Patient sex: F
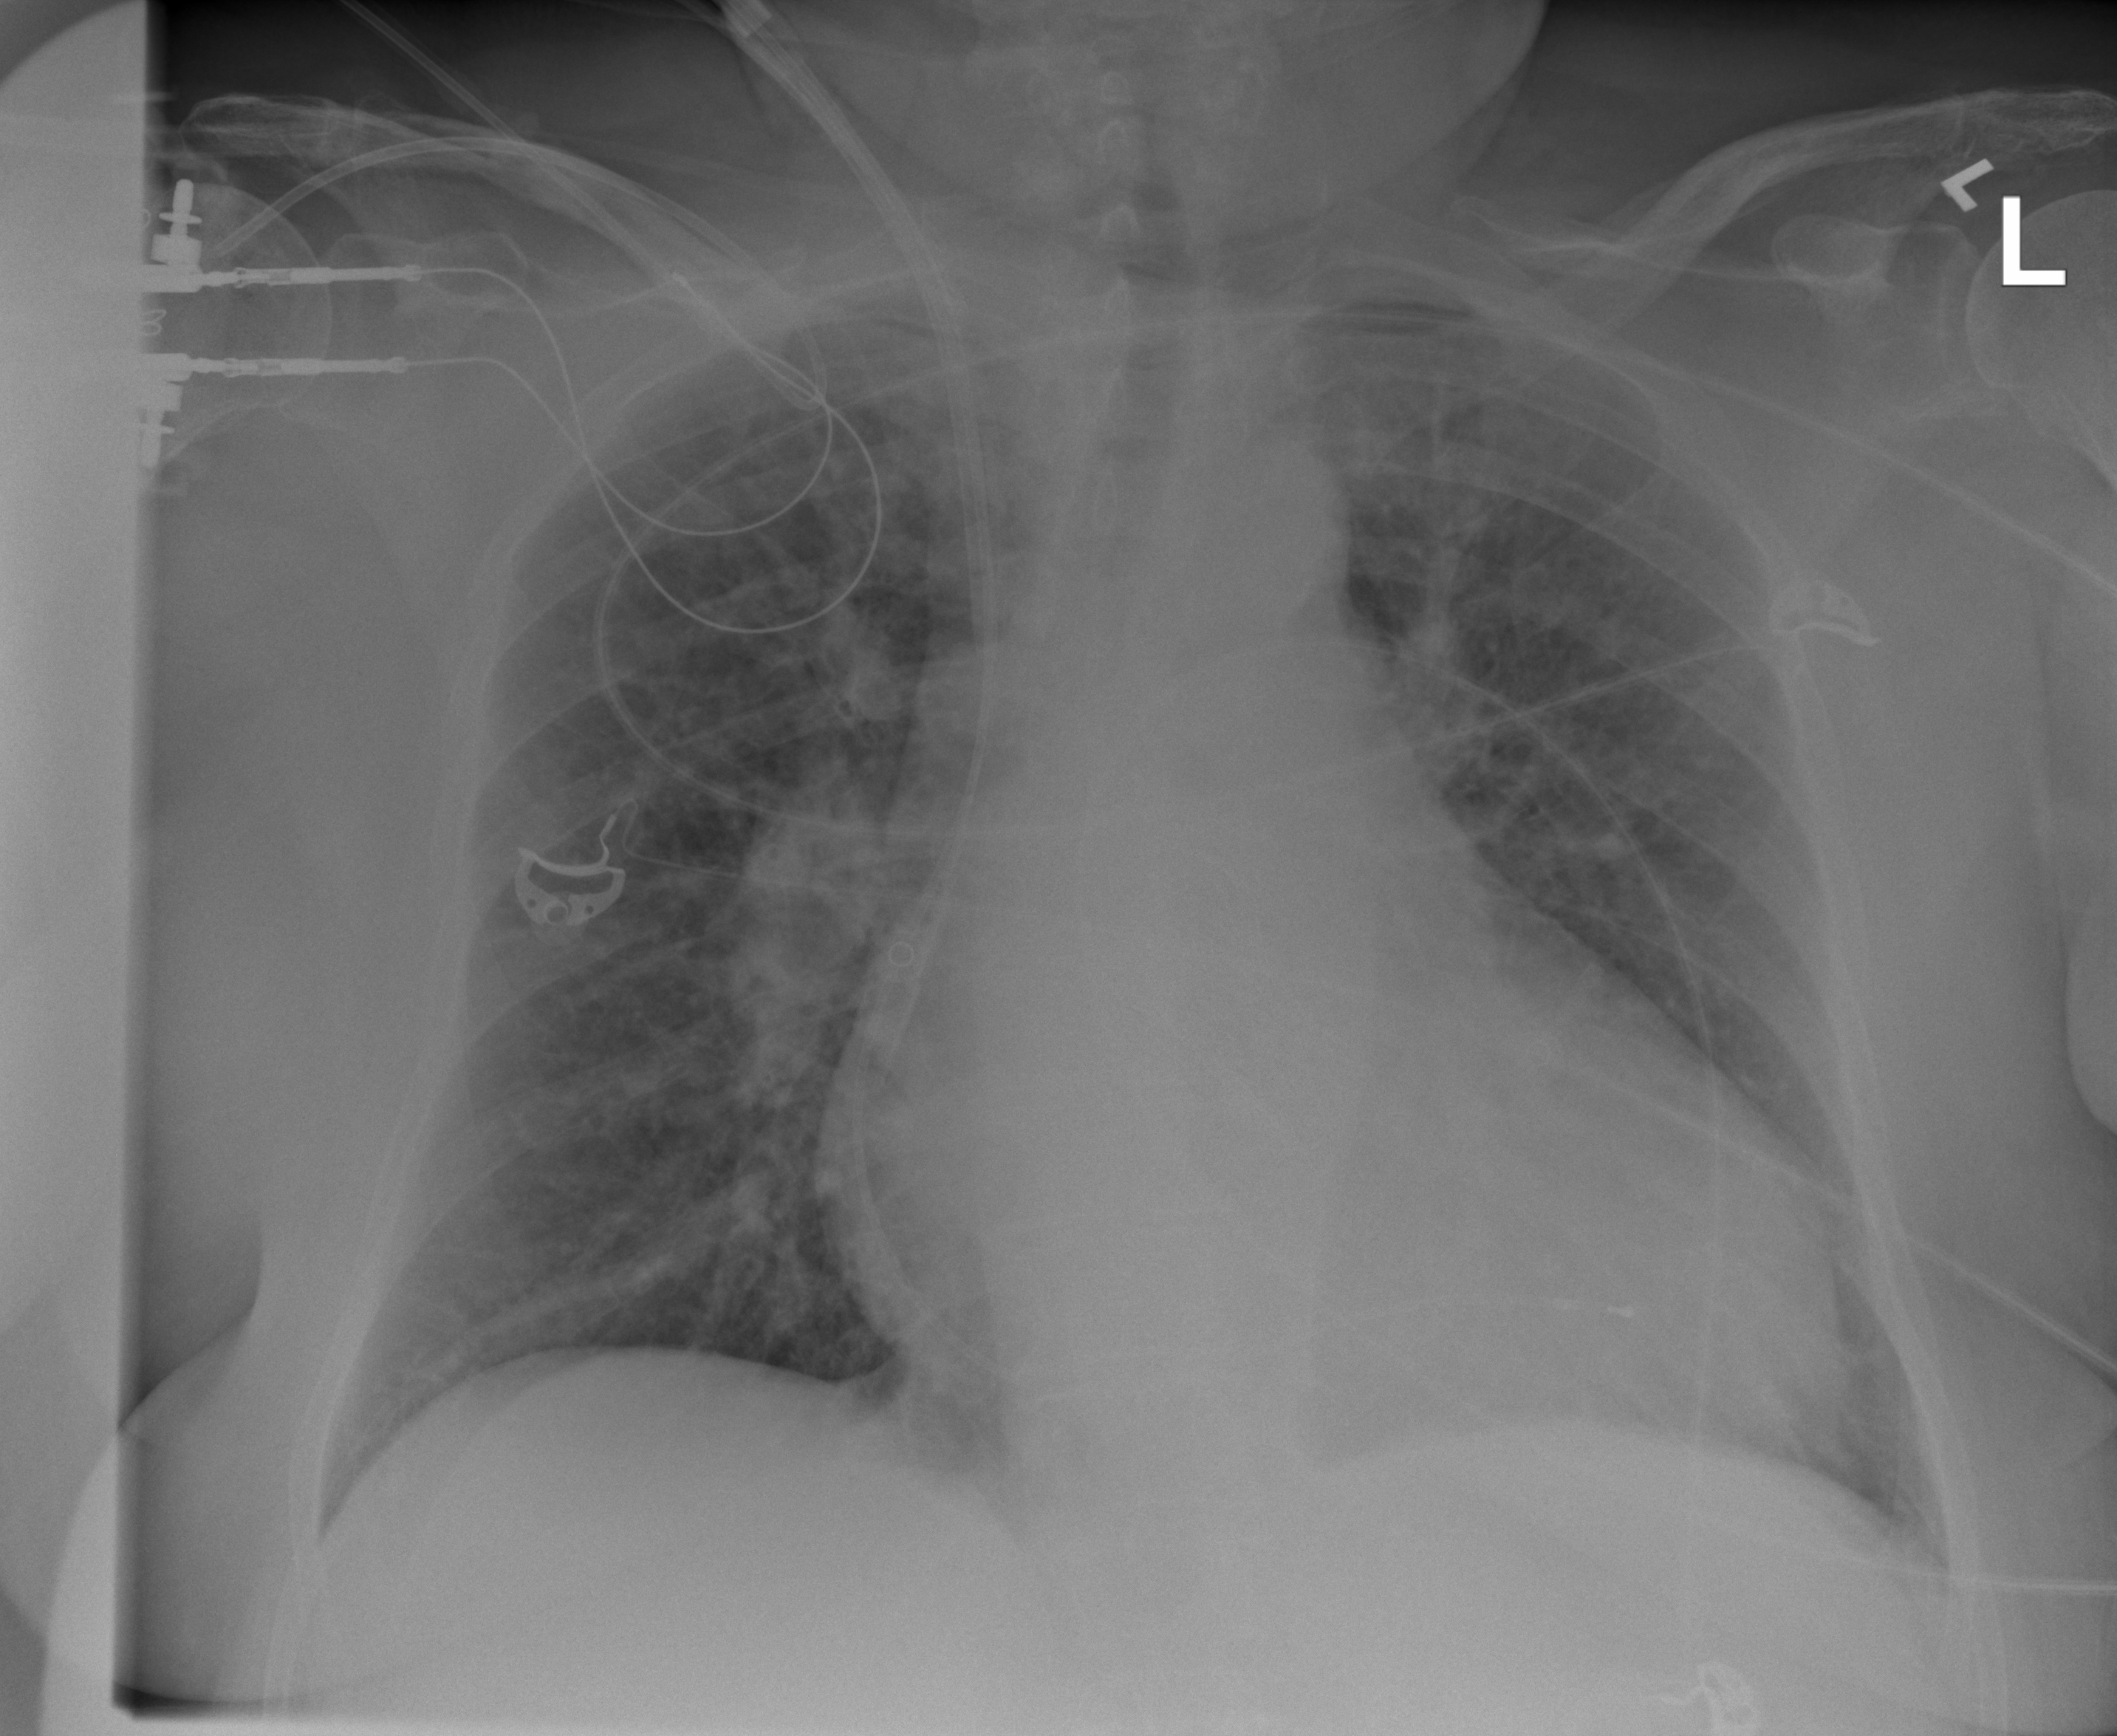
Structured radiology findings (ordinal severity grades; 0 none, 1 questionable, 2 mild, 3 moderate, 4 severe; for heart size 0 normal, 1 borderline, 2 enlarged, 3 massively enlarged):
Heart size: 2
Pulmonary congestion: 2
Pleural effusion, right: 0
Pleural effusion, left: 0
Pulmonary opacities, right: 2
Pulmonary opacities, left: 1
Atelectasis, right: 0
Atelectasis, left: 2